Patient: sex M, age 72
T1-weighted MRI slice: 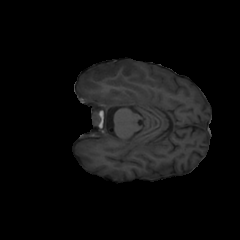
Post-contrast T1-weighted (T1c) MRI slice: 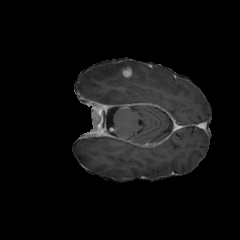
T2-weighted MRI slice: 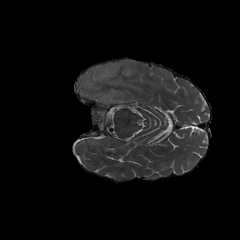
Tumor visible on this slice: yes
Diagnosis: Glioblastoma, IDH-wildtype
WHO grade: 4